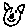
Label: cat